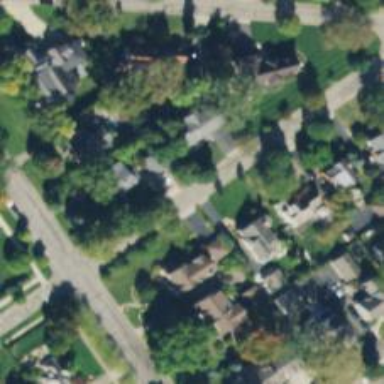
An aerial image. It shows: Residential driveway serving as service road.